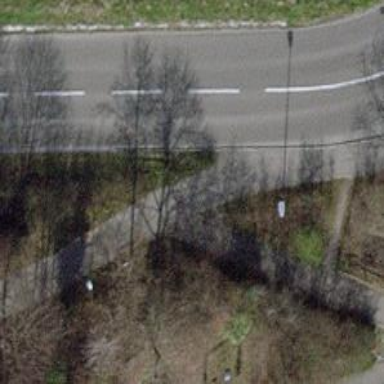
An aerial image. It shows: Double openable cycle barrier.